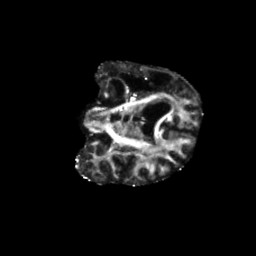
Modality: FA
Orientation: coronal
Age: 53
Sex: male
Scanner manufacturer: siemens
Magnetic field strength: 3 T
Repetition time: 5.47 s
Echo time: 0.0854 s